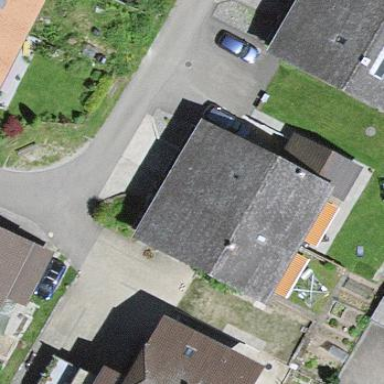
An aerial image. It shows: Residential building.